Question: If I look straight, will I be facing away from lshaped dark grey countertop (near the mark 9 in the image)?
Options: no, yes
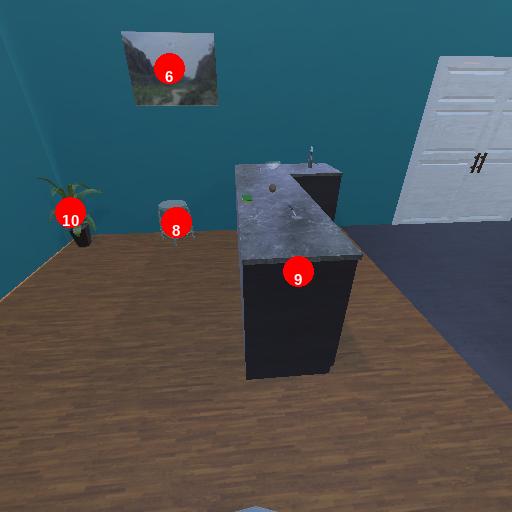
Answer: no